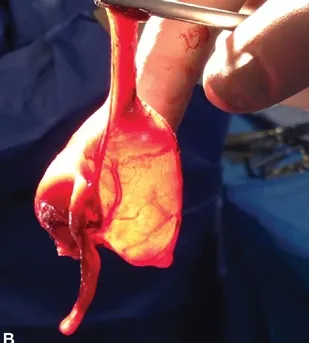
(B)
Resected ileocecal region including intestinal duplication.
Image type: medical_photograph (other_medical_photograph)